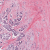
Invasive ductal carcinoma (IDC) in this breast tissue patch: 1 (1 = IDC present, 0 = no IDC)